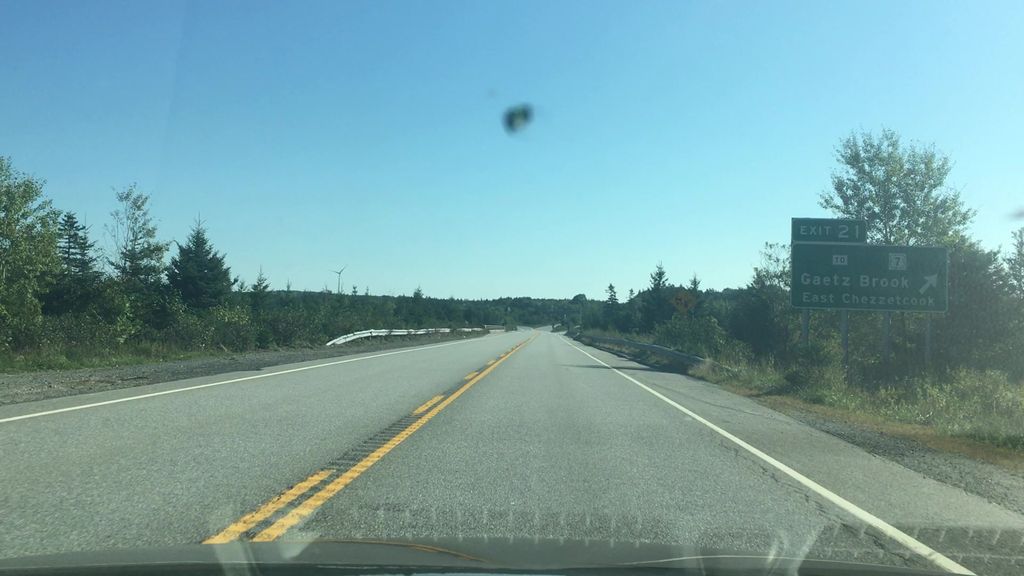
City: halifax